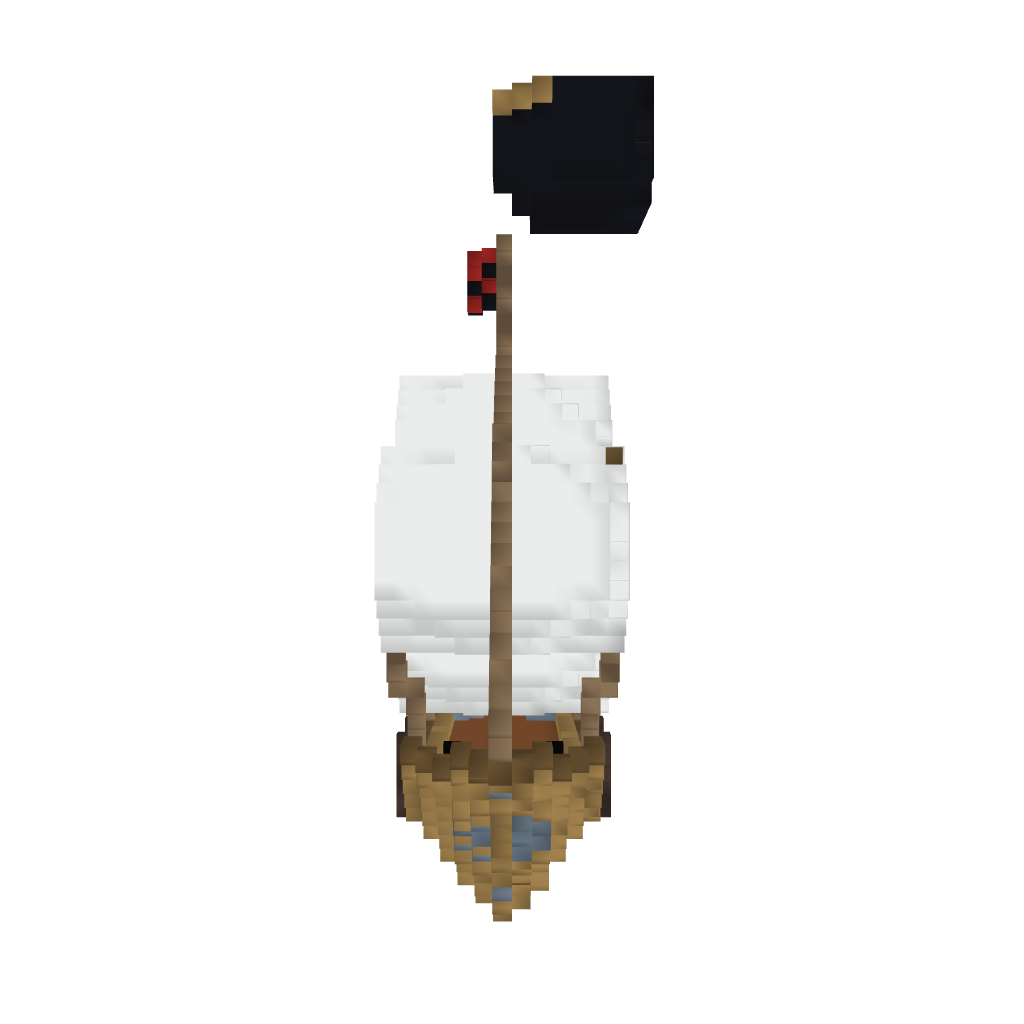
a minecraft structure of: Ghost ship